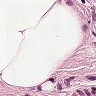
Metastatic tissue present: no